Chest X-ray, AP view. Patient: 44 years old, sex M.
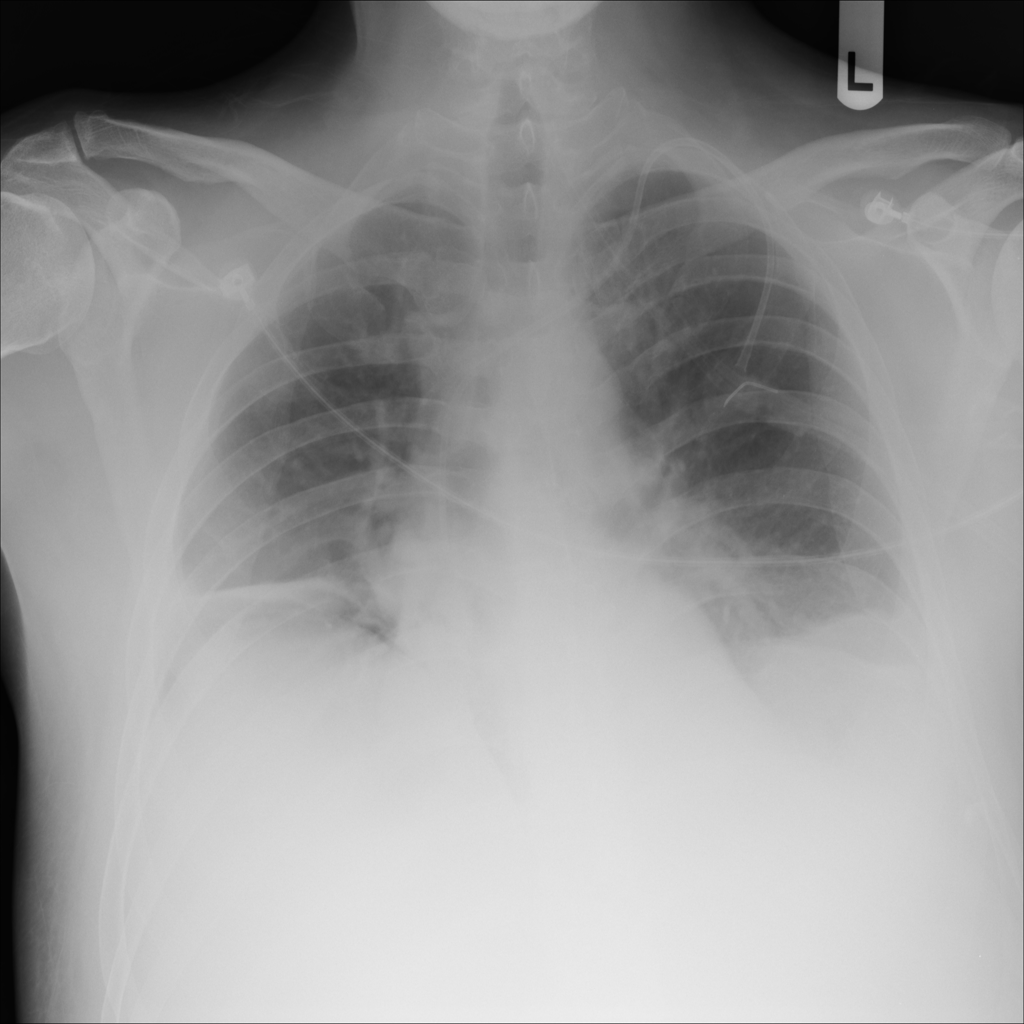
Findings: Effusion